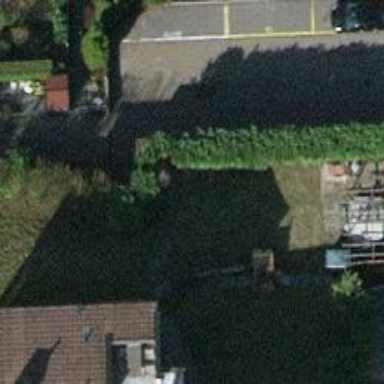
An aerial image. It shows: Hedge acting as barrier.